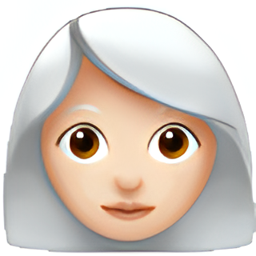
Name: woman white haired light skin tone
Emoji: 👩🏻‍🦳
Group: People & Body
Sub-group: person